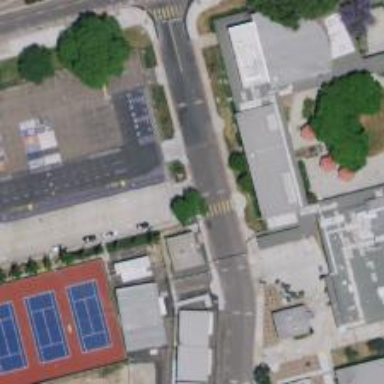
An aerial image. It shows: Alley classified as service road.